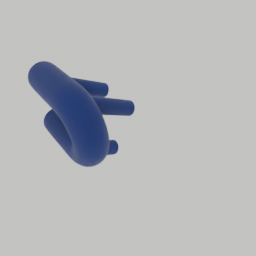
Label: furniture